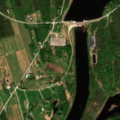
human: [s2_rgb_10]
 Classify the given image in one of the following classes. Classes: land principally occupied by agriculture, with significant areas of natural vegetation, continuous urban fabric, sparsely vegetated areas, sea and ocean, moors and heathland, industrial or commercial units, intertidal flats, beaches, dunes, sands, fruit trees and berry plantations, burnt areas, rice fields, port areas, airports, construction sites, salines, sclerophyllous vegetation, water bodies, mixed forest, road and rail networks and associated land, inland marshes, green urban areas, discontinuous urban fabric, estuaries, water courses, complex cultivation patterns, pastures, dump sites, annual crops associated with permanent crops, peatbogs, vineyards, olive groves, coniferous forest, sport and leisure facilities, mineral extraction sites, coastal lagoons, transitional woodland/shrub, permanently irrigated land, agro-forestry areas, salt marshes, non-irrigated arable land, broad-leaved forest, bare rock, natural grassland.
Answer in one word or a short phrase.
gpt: land principally occupied by agriculture, with significant areas of natural vegetation, mixed forest, transitional woodland/shrub, water courses